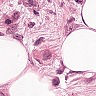
Metastatic tissue present: yes